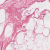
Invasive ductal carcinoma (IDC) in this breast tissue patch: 0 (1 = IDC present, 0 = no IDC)